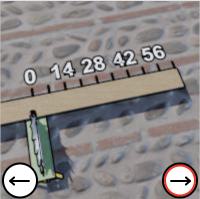
Task: length
Answer: 63
First scale value: 14.0